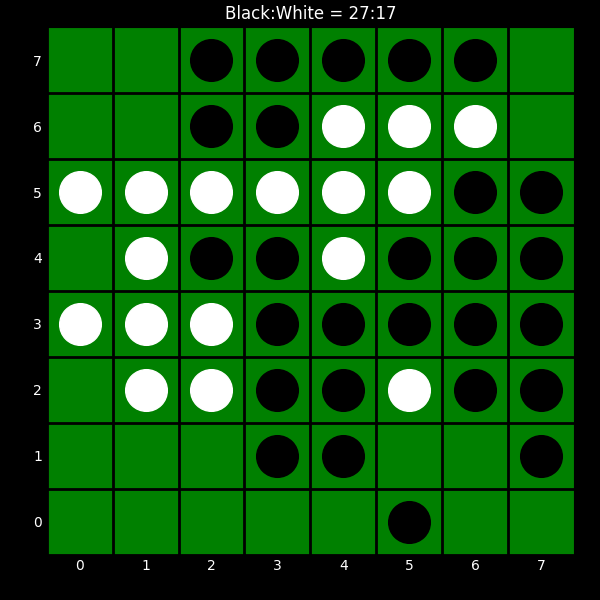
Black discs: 27
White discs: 17